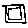
Label: square